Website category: university
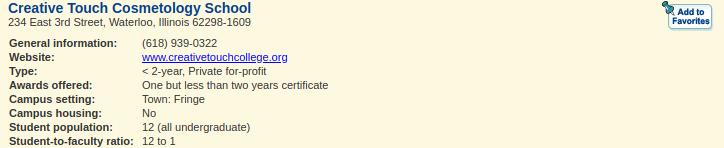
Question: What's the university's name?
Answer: Creative Touch Cosmetology School

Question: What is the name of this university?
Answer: Creative Touch Cosmetology School

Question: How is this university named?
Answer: Creative Touch Cosmetology School

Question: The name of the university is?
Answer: Creative Touch Cosmetology School

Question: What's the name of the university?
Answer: Creative Touch Cosmetology School

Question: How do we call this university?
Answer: Creative Touch Cosmetology School

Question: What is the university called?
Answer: Creative Touch Cosmetology School

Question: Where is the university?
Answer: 234 East 3rd Street, Waterloo, Illinois 62298-1609

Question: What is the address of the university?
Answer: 234 East 3rd Street, Waterloo, Illinois 62298-1609

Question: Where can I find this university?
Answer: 234 East 3rd Street, Waterloo, Illinois 62298-1609

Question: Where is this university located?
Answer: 234 East 3rd Street, Waterloo, Illinois 62298-1609

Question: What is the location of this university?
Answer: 234 East 3rd Street, Waterloo, Illinois 62298-1609

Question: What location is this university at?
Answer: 234 East 3rd Street, Waterloo, Illinois 62298-1609

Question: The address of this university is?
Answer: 234 East 3rd Street, Waterloo, Illinois 62298-1609

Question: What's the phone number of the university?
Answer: (618) 939-0322

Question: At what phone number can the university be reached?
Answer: (618) 939-0322

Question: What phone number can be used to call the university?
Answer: (618) 939-0322

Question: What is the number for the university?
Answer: (618) 939-0322

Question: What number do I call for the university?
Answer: (618) 939-0322

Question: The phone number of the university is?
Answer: (618) 939-0322

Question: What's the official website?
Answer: www.creativetouchcollege.org

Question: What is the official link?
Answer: www.creativetouchcollege.org

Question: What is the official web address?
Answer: www.creativetouchcollege.org

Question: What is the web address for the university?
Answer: www.creativetouchcollege.org

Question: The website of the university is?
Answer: www.creativetouchcollege.org

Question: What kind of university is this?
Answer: < 2-year, Private for-profit

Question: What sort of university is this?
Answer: < 2-year, Private for-profit

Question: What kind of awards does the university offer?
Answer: One but less than two years certificate

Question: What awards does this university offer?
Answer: One but less than two years certificate

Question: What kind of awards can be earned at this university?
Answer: One but less than two years certificate

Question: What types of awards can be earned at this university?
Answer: One but less than two years certificate

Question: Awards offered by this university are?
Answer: One but less than two years certificate

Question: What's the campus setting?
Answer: Town: Fringe

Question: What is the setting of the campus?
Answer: Town: Fringe

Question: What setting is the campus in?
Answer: Town: Fringe

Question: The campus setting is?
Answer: Town: Fringe

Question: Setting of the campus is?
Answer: Town: Fringe

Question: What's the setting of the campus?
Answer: Town: Fringe

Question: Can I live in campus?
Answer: No

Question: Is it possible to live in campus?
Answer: No

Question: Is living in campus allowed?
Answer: No

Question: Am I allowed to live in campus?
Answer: No

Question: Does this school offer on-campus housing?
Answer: No

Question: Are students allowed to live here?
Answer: No

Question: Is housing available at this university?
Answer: No

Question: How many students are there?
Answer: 12 (all undergraduate)

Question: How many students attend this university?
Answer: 12 (all undergraduate)

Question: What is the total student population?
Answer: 12 (all undergraduate)

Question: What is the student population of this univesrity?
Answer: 12 (all undergraduate)

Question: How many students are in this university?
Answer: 12 (all undergraduate)

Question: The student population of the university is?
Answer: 12 (all undergraduate)

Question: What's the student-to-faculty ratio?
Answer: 12 to 1

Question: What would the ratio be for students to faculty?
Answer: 12 to 1

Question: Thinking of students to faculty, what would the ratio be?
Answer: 12 to 1

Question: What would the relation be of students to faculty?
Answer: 12 to 1

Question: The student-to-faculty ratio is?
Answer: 12 to 1

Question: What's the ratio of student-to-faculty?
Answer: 12 to 1

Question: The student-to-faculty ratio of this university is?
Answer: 12 to 1